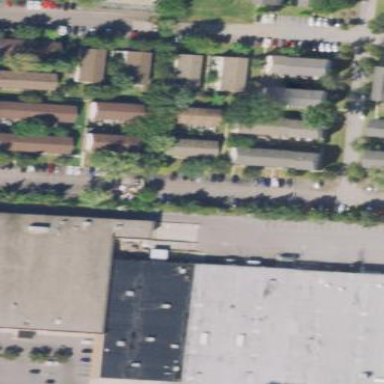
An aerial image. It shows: Commercial building.